Field crop: maize
Growth stage: 2
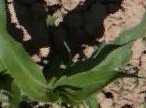
Species: maize